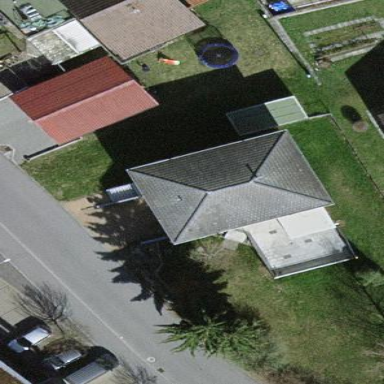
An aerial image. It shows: Detached building with hipped roof.